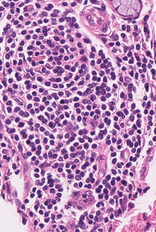
Tumor epithelial tissue: no
Tumor-associated stroma tissue: yes
Normal tissue: no